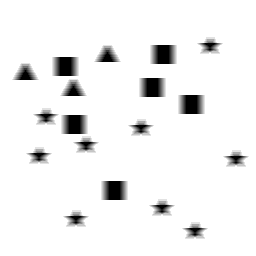
Squares: 6
Triangles: 3
Stars: 9
Total shapes: 18